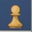
Piece: wP